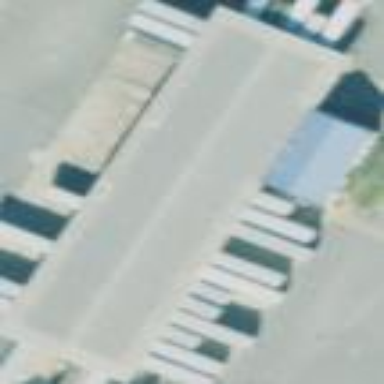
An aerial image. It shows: Warehouse.